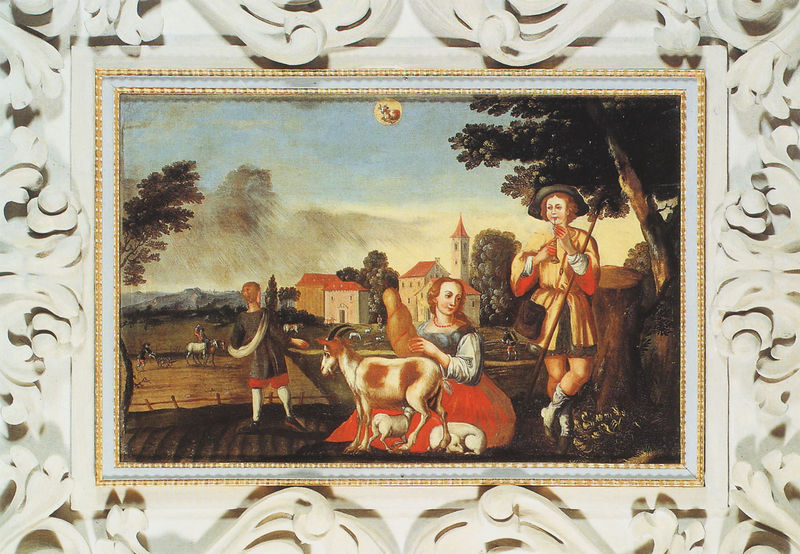
Titel: Festsaal des Klosters St. Benedikt
Künstler: Kaspar Feichtmayr
Standort: Benediktbeuern, Kloster St. Benedikt (EU - D - Bayern - Oberbayern)
Schlagwörter: baum, mann, landschaft, stadt, frau, glas, dame, haus, hund, tier, tiere, wolke, zaun, rahmen, feld, häuser, stamm, wind, kirche, sonne, turm, stab, sturm, regen, mond, kloster, jüngling, hirte, hirtin, ziege, baumstumpf, zicklein, schalmie